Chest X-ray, PA view. Patient: 46 years old, sex M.
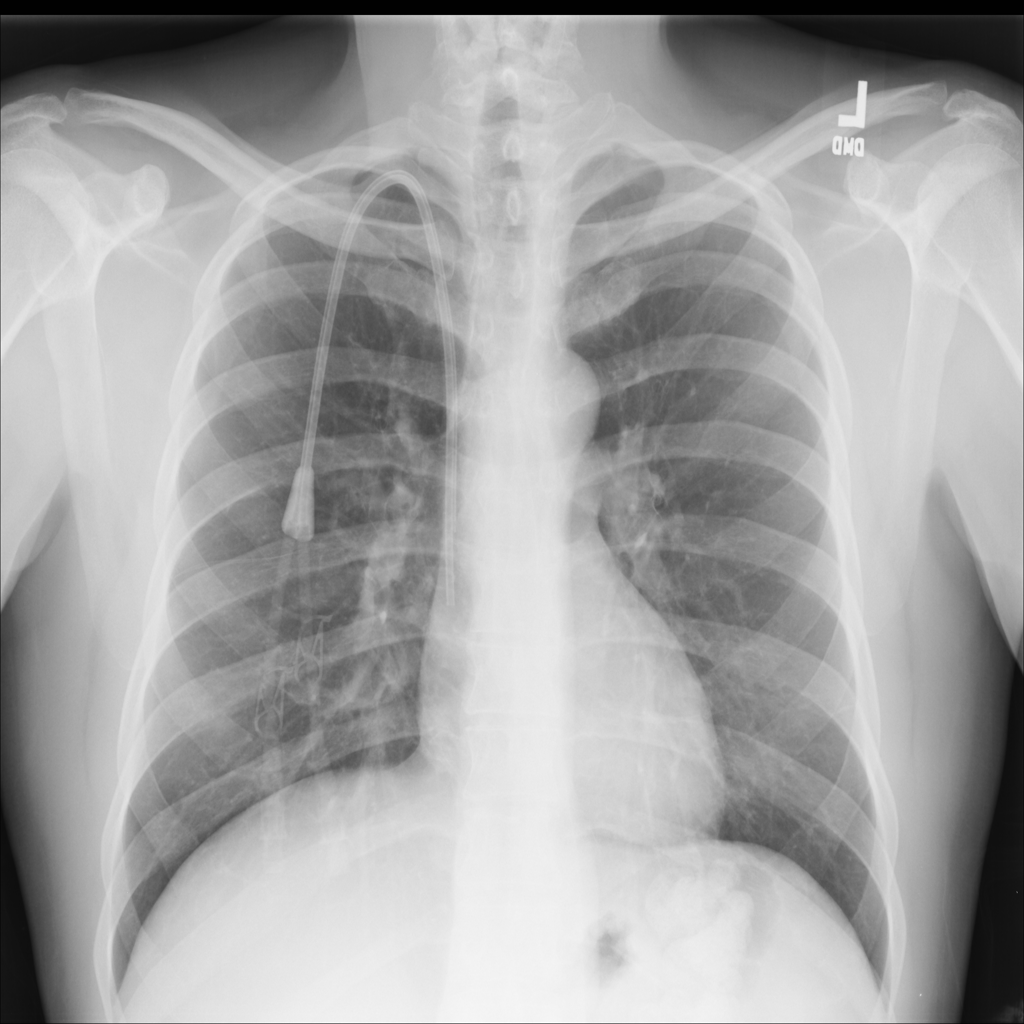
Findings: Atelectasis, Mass